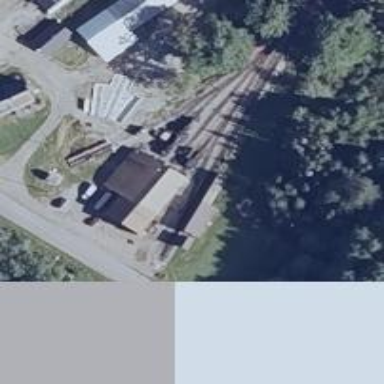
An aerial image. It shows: Narrow gauge railway in service yard.